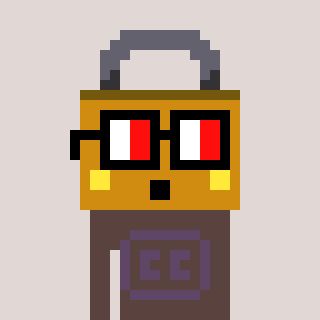
a pixel art character with square glasses with black frames and red eyes, a lock-shaped head and a darkbrown-colored body on a warm background